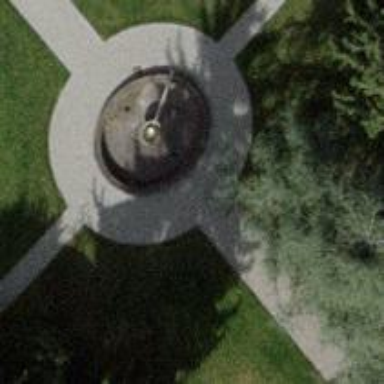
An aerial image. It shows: Beautiful fountain.